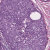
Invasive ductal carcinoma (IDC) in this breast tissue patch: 0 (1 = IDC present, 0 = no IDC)